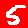
Digit: 5